Question: ## The error

## When it happens
I'm attempting to create a simple controller using a ViewModel as model.
## Connection String
'''
<connectionStrings>
<add name="BoaPropostaEntities"
connectionString="metadata=res://*/Models.MyApp.csdl|res://*/Models.MyApp.ssdl|res://*/Models.MyApp.msl;provider=MySql.Data.MySqlClient;provider connection string='server=localhost;user id=root;password=root;persistsecurityinfo=True;database=mydatabase'"
providerName="MySql.Data.MySqlClient"/>
'''
## Web.Config spotlight
I also added to some settings:
'''
<system.data>
<DbProviderFactories>
<clear />
<add name="MySQL Data Provider"
invariant="MySql.Data.MySqlClient"
description=".Net Framework Data Provider for MySQL"
type="MySql.Data.MySqlClient.MySqlClientFactory, MySql.Data, Culture=neutral, PublicKeyToken=c5687fc88969c44d"/>
</DbProviderFactories>
'''
And:
'''
<entityFramework>
<defaultConnectionFactory type="MySql.Data.MySqlClient.MySqlClientFactory, MySql.Data"/>
<contexts>
<context type="MySql.Data.MySqlClient.MySqlProviderServices, MySql.Data.Entity"/>
</contexts>
</entityFramework>
'''
All references seems to be okay.
## The question
Ideas to resolve my problem?
## Environment
Windows 8.1 + Visual Studio 2013 + MVC 4 + MySQL 5.6 + Connector/Net 6.8.3 + MySQL for Visual Studio Plug-In 1.1.0 + Entity Framework 5
## What I already tried
- -
## Duplicated?
I already searched in lots of topics about this subject. Unfortunatelly, until now, without success. I'm thinking that my problem is related specifically with my connectionString.
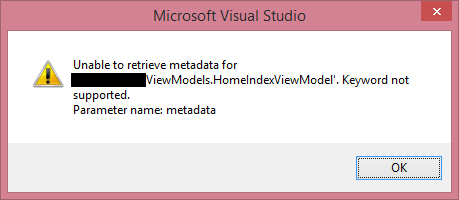
Answer: That's an EF connection string, not a MySQL connection string.
You need 'providerName="System.Data.EntityClient"'.